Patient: sex M, age 32
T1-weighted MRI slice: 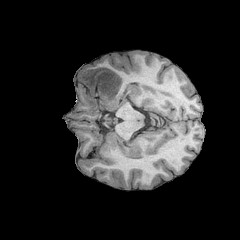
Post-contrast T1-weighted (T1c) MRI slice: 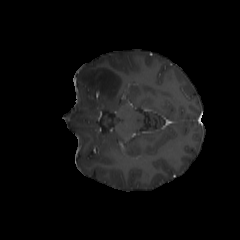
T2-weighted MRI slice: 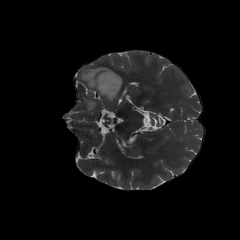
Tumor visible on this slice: yes
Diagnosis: Astrocytoma, IDH-mutant
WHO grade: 2